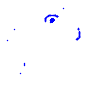
Particle: electron